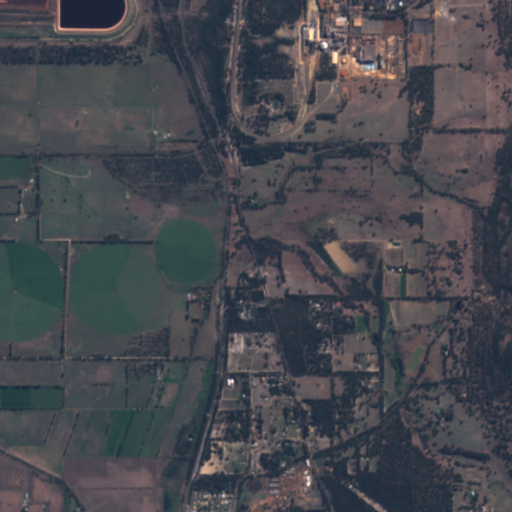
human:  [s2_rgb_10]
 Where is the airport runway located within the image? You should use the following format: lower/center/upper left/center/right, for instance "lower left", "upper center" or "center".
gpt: The airport runway is located in the lower right of the image.
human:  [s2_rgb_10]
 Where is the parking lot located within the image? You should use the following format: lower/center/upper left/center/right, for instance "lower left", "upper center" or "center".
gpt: The parking lot is located in the upper right of the image.
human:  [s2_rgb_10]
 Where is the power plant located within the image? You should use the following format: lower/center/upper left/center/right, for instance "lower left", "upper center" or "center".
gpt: The power plant is located in the upper right of the image.
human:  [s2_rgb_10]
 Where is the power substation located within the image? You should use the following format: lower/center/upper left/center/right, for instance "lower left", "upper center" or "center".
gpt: The power substation is located in the upper right of the image.
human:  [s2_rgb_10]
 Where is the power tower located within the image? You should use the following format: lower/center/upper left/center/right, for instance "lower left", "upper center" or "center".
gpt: The power tower is located in the right of the image.
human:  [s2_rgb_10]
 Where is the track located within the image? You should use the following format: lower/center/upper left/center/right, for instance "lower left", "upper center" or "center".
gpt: There is no track in the image.